六年级 · 组合数学
如下图是小明用火柴棒搭成的 1 条、 2 条、 3 条 “金鱼” ……则搭 6 条 “金鱼” 需要火柴棒( )根。

1条

2条

3条
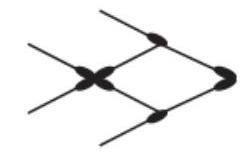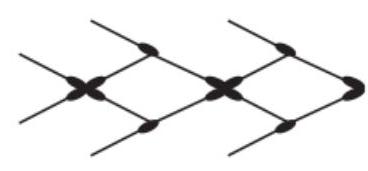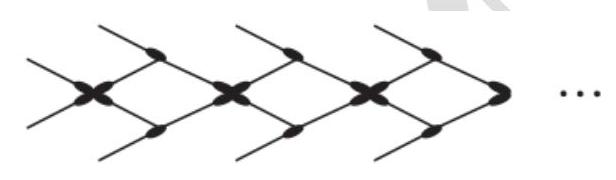
A. 48
B. 38
C. 58
答案: B